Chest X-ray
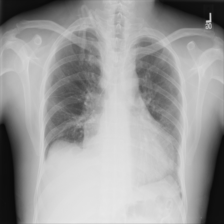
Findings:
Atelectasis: negative
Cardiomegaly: negative
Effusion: negative
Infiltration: negative
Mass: negative
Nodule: negative
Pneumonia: negative
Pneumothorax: negative
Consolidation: negative
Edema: negative
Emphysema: negative
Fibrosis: negative
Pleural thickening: negative
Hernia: negative